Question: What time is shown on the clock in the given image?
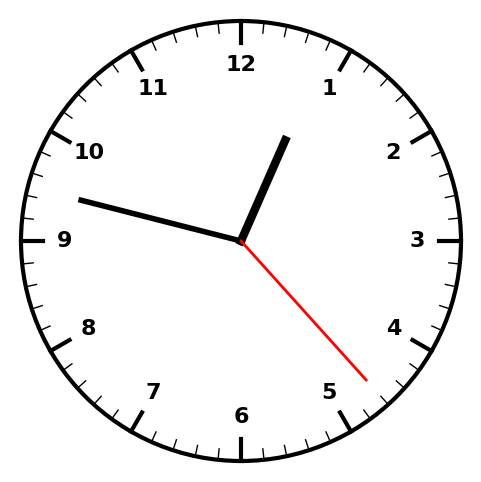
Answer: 12:47:23